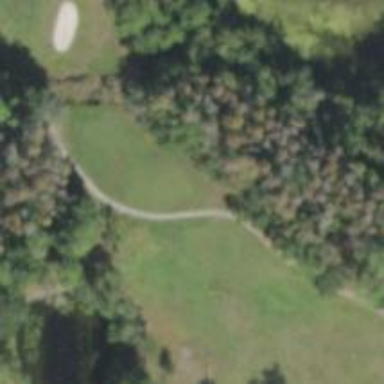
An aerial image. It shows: Pathway for golfing.